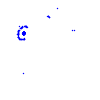
Particle: proton